Question: I would like my <URL> to scale in a particular fashion:
- 'ImageView'-
A picture speaks louder than a 1000 words, so here is a representation of how I want my 'ImageView' to behave. Suppose it has a fixed height of say 100dp and suppose its width is 'match_parent'.

Note that
- 'CROP_CENTER'- 'ImageView''FIT_CENTER'
I suspect I need 'scaleType:matrix', but after that I'm lost. How can I make sure an image fits Y, but crops X?
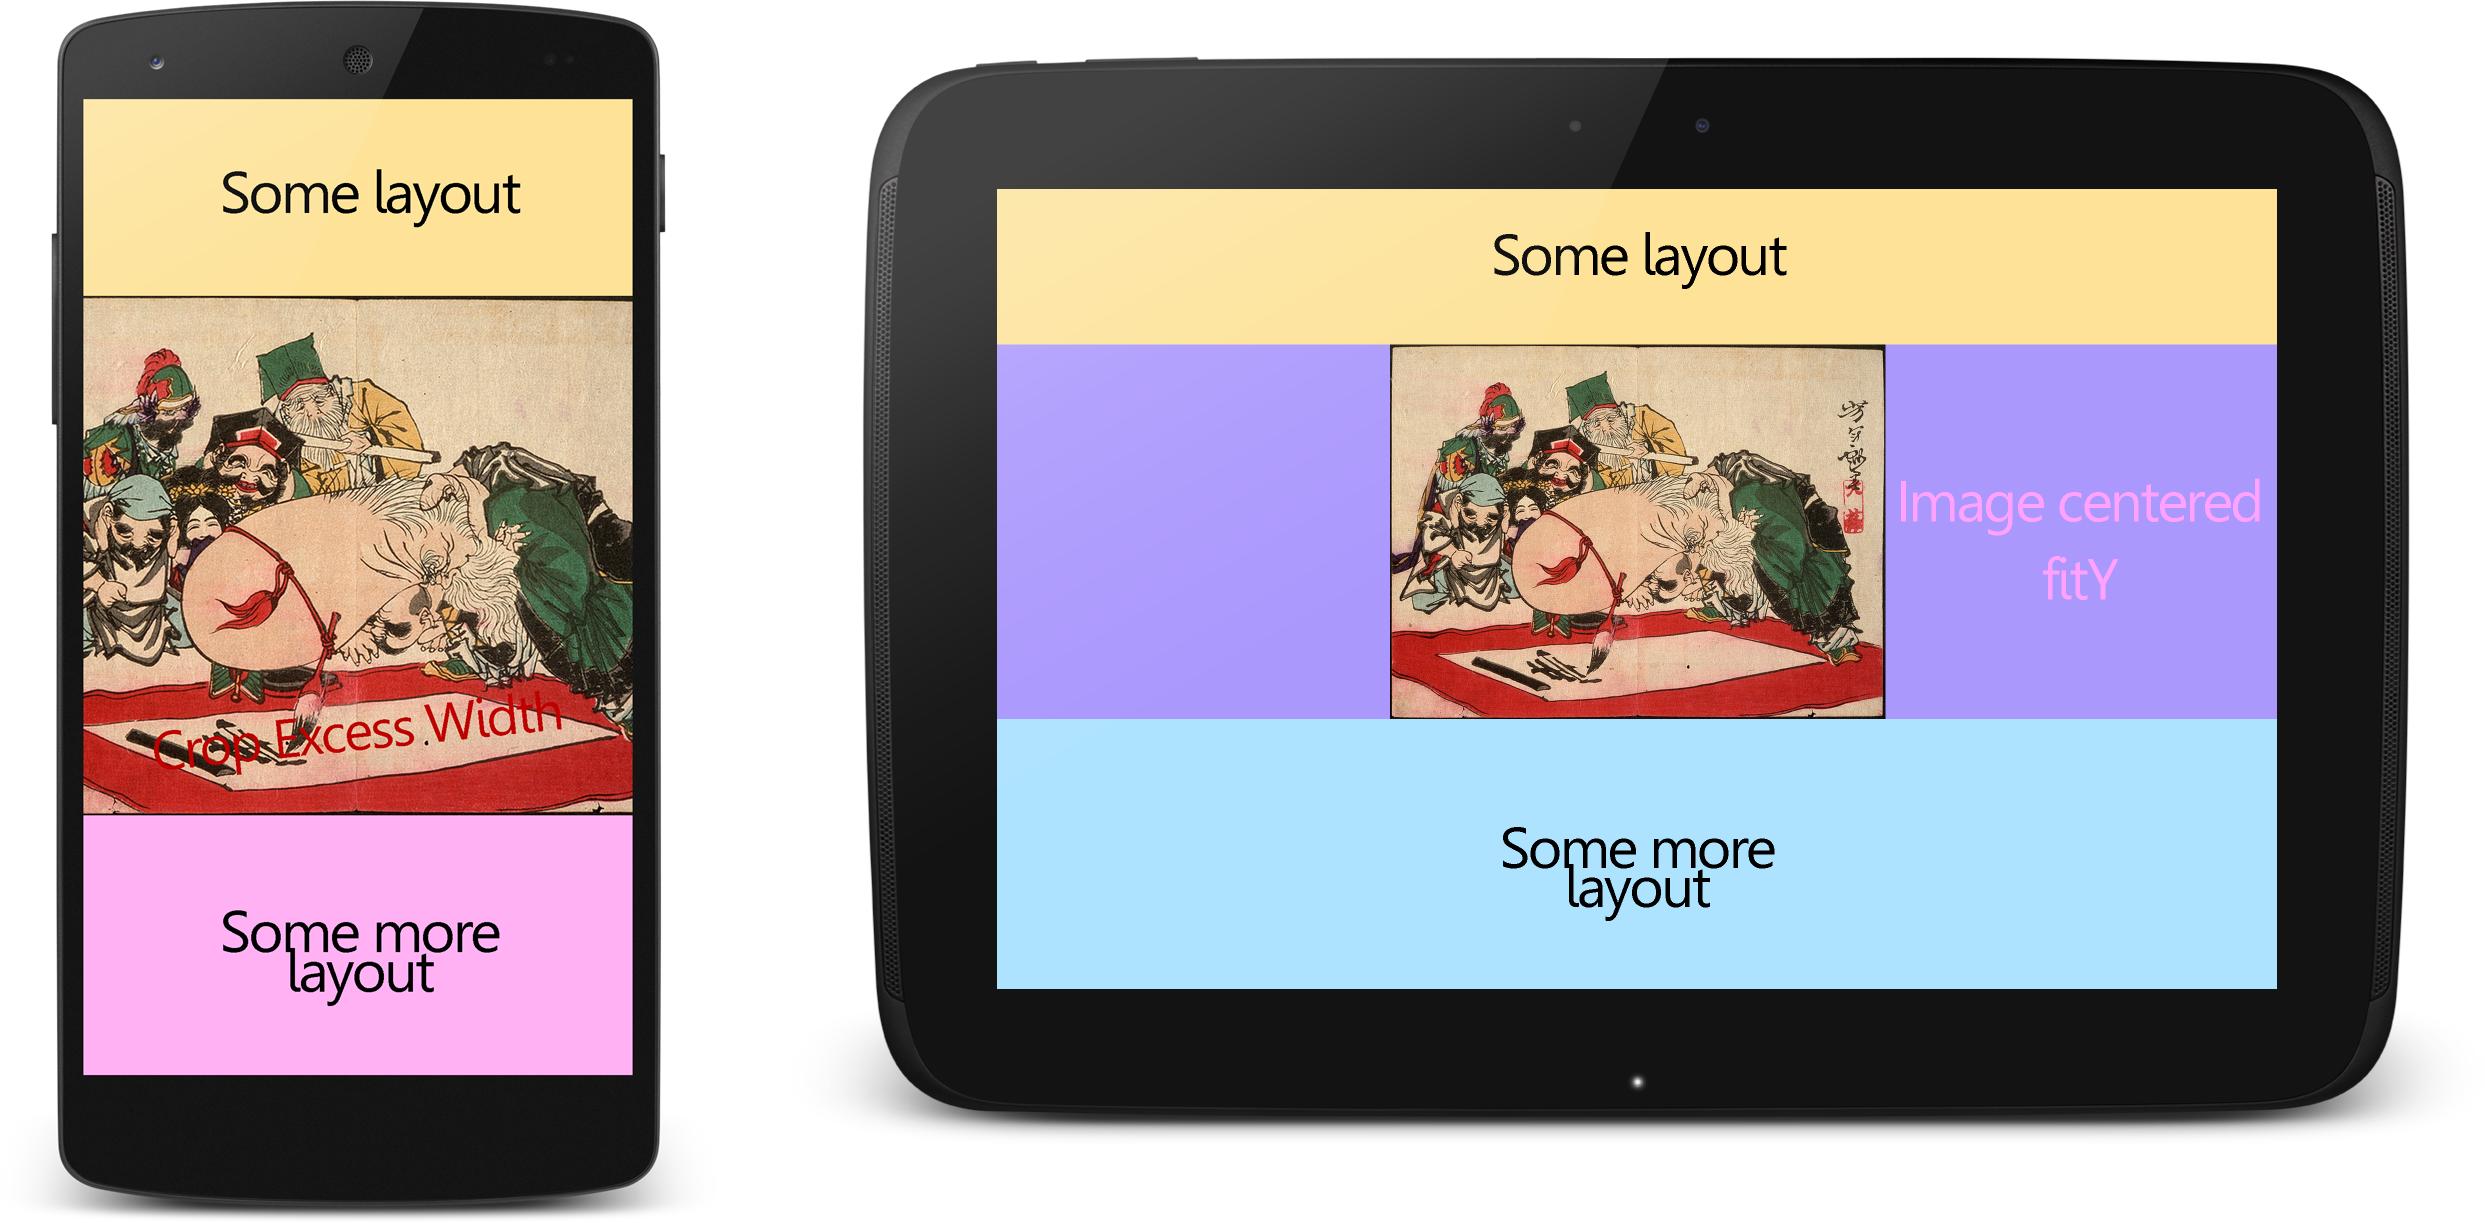
Answer: With a little help from my friends Carlos Robles and pskink, came up with the following custom 'ImageView':
'''
public class FitYCropXImageView extends ImageView {
boolean done = false;
@SuppressWarnings("UnusedDeclaration")
public FitYCropXImageView(Context context) {
super(context);
setScaleType(ScaleType.MATRIX);
}
@SuppressWarnings("UnusedDeclaration")
public FitYCropXImageView(Context context, AttributeSet attrs) {
super(context, attrs);
setScaleType(ScaleType.MATRIX);
}
@SuppressWarnings("UnusedDeclaration")
public FitYCropXImageView(Context context, AttributeSet attrs, int defStyle) {
super(context, attrs, defStyle);
setScaleType(ScaleType.MATRIX);
}
private final RectF drawableRect = new RectF(0, 0, 0,0);
private final RectF viewRect = new RectF(0, 0, 0,0);
private final Matrix m = new Matrix();
@Override
protected void onMeasure(int widthMeasureSpec, int heightMeasureSpec) {
super.onMeasure(widthMeasureSpec, heightMeasureSpec);
if (done) {
return;//Already fixed drawable scale
}
final Drawable d = getDrawable();
if (d == null) {
return;//No drawable to correct for
}
int viewHeight = getMeasuredHeight();
int viewWidth = getMeasuredWidth();
int drawableWidth = d.getIntrinsicWidth();
int drawableHeight = d.getIntrinsicHeight();
drawableRect.set(0, 0, drawableWidth, drawableHeight);//Represents the original image
//Compute the left and right bounds for the scaled image
float viewHalfWidth = viewWidth / 2;
float scale = (float) viewHeight / (float) drawableHeight;
float scaledWidth = drawableWidth * scale;
float scaledHalfWidth = scaledWidth / 2;
viewRect.set(viewHalfWidth - scaledHalfWidth, 0, viewHalfWidth + scaledHalfWidth, viewHeight);
m.setRectToRect(drawableRect, viewRect, Matrix.ScaleToFit.CENTER /* This constant doesn't matter? */);
setImageMatrix(m);
done = true;
requestLayout();
}
}
'''